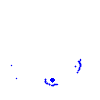
Particle: pion